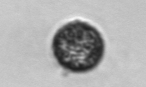
Label: Dinophyceae